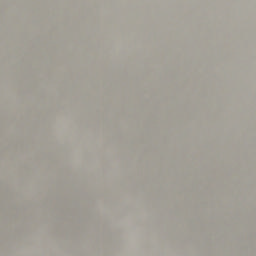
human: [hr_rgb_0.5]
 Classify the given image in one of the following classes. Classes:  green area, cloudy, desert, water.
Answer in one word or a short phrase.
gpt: cloudy